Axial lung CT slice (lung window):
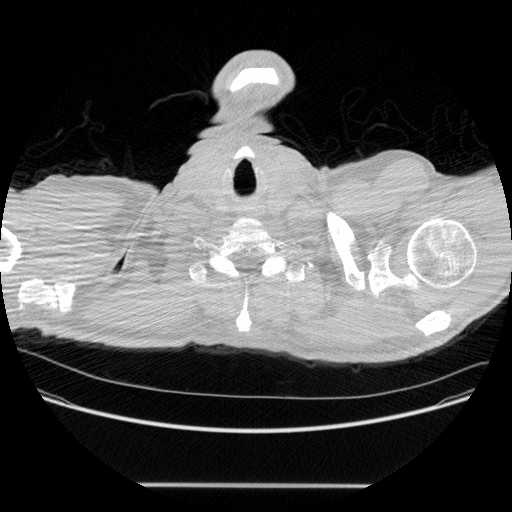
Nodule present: no